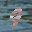
Label: 9